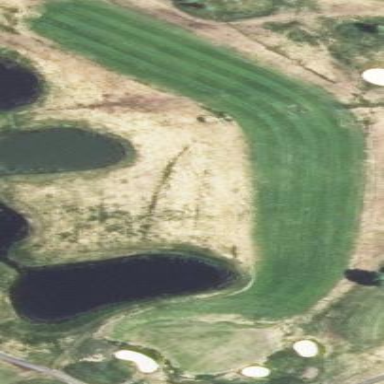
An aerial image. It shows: Grassy area designated as golf fairway.